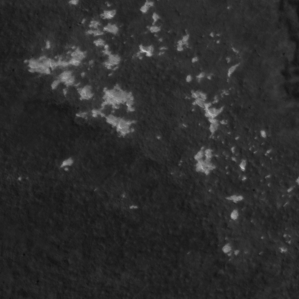
Label: non_frost